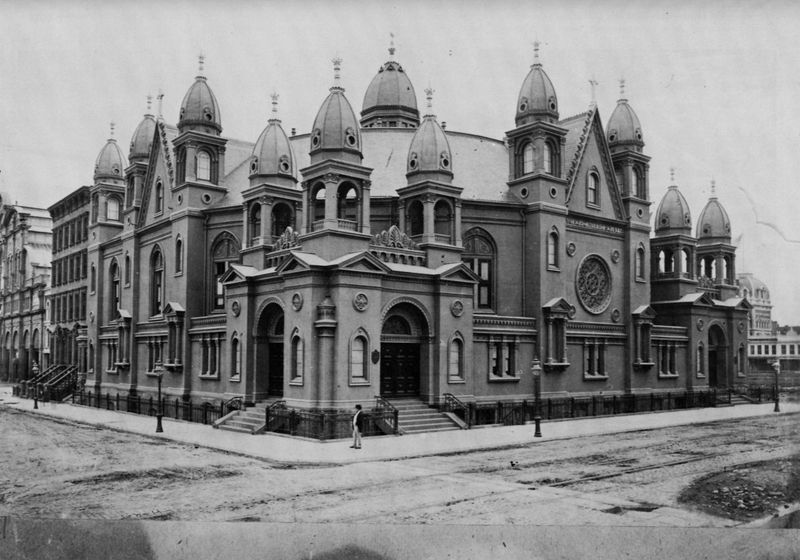
Titel: Kirche der Jünger
Künstler: Amerikanischer Photograph
Schlagwörter: himmel, mann, weiß, dreieck, stadt, fenster, grau, hut, laterne, laternen, schwarz, strasse, säulen, tür, dach, gebäude, haus, rose, schnee, architektur, mensch, herr, kalt, nass, gitter, kirche, rund, turm, ecke, bogen, fassade, türen, russland, dächer, giebel, winter, amerika, kuppel, treppe, treppen, architecture, stairs, windows, aufgang, geländer, stufen, tor, foto, fotografie, photographie, regen, bögen, eingang, eingänge, wohnhaus, bürgersteig, fensterrahmen, gehsteig, kirch, kuppeln, passant, türmchen, türme, palast, torbogen, kreuzung, schwarz weiss, gehweg, trottoir, photo, segmentbogen, portal, tore, rosenfenster, rosette, portikus, building, eingan, schienen, pavillon, black and white, strassenecke, post, russisch, gibel, tympanon, fußweg, historical, fensterrose, tabernakel, medaillons, bel etage, synagoge, predella, new york, phorographie, gebüude, photography, russian, towers, upperclass, 17th century, westraße, starßenbahnschienen, corner building, eccentric, a big building